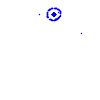
Particle: electron